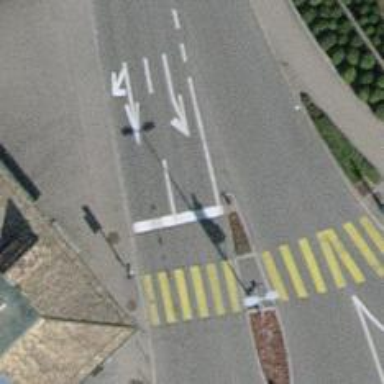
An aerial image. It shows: Road with traffic signals.